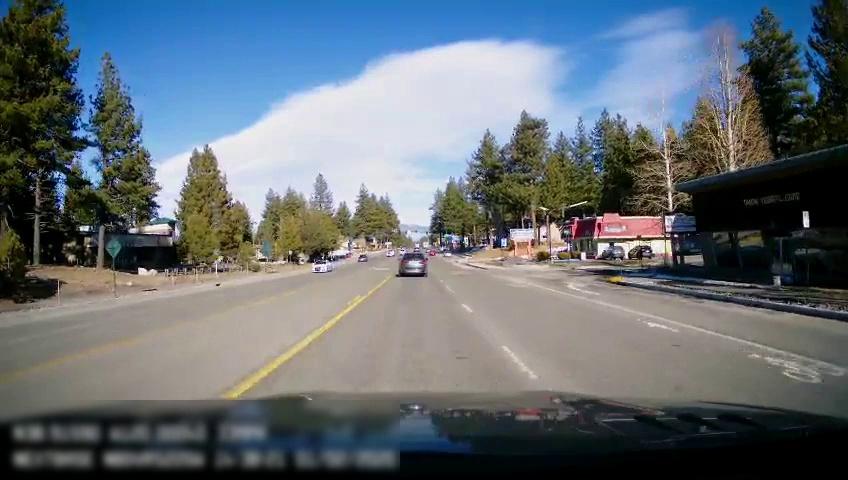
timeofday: Day
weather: Sunny
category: Drivable Space
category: Vehicles | SUV
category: Vehicles | Car
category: Vehicles | SUV
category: Vehicles | SUV
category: Lanes | Opposite Lane
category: Lanes | Opposite Lane
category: Lanes | Current Lane
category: Lanes | Current Lane